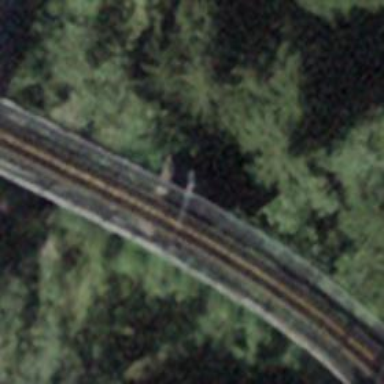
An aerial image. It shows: Narrow-gauge railway bridge with electrified contact line.